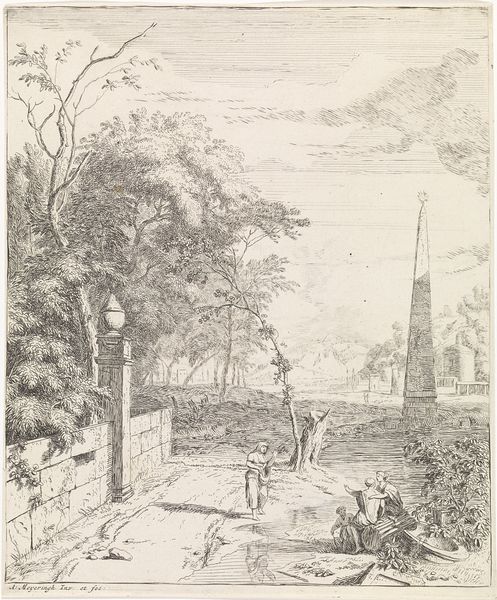
Titel: Landschap met een obelisk
Künstler: Albert Meyeringh
Standort: Amsterdam
Institution: Rijksmuseum
Schlagwörter: baum, blätter, wolken, bäume, landschaft, menschen, sitzen, frau, holz, pfeiler, straße, weg, wolke, steine, busch, familie, paar, turm, mauer, rast, bank, column, lamp, men, people, white, women, black, grey, group, old, sitting, wall, woman, print, reflection, stern, stich, clouds, man, sky, stone, tree, obelisk, building, field, nature, water, horizon, tower, trees, child, light, river, stream, road, drawing, kupferstich, black and white, ruins, outline, sketch, monument, children, stump, leafes, leaves, wegweiser, family, rome, brick, buildings, engraving, pond, pillar, stones, chen, trunks, log, bag, sitiing, overgrowth, monolith, oblisk